Field crop: tomato
Growth stage: 1
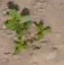
Species: portulaca